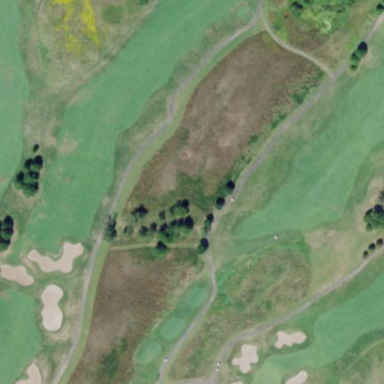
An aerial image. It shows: Designated golf cart path.